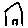
Label: house